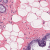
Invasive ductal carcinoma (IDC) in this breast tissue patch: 0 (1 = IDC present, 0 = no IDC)